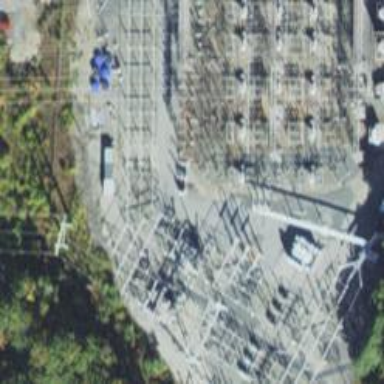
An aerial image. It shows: Switch for power supply.